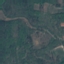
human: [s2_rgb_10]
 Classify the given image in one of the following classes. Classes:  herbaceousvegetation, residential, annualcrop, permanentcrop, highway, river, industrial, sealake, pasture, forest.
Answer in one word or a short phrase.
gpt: HerbaceousVegetation